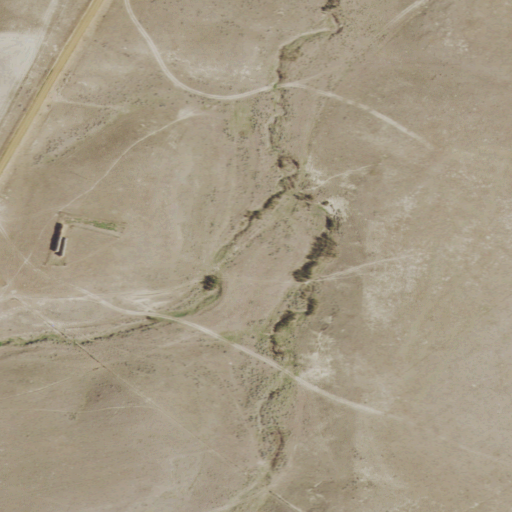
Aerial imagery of valley in Montana named Pumpkin Coulee containing grassland, shrub, and cultivated crops